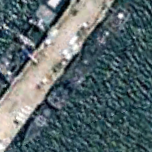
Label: cruiser